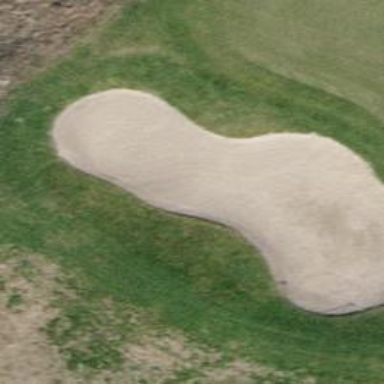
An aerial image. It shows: Sand bunker on golf course.